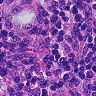
Metastatic tissue present: yes